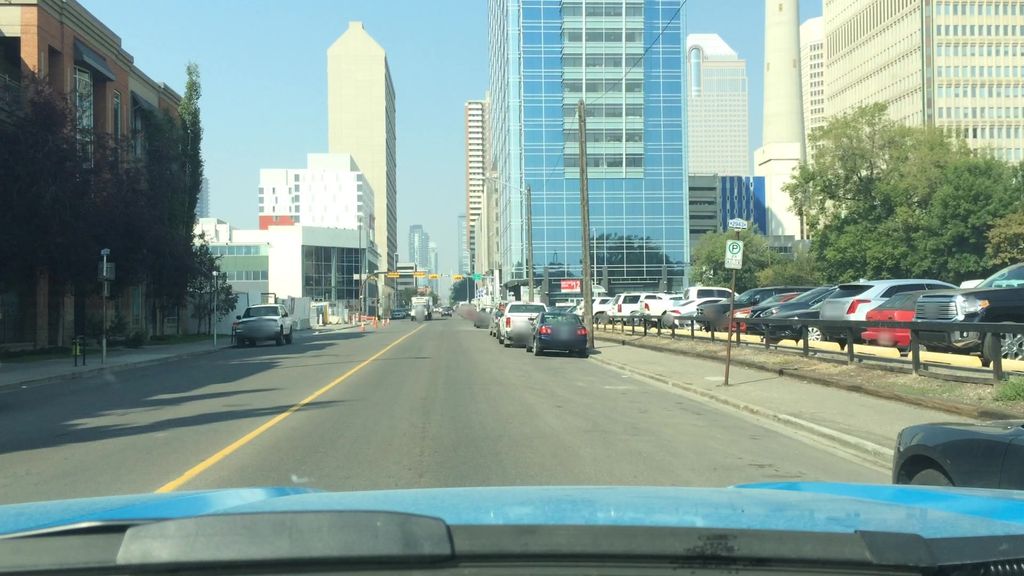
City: calgary